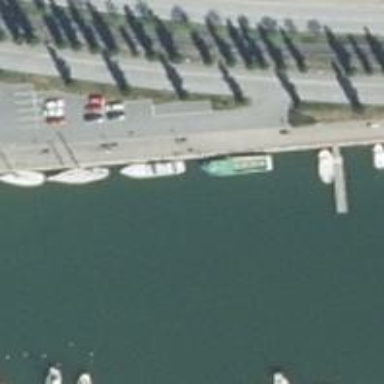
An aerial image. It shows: Marina on leisure land.